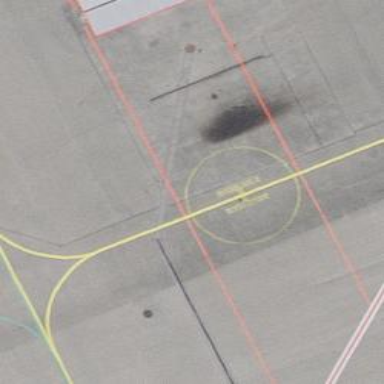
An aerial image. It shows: Image of helipad at airport.